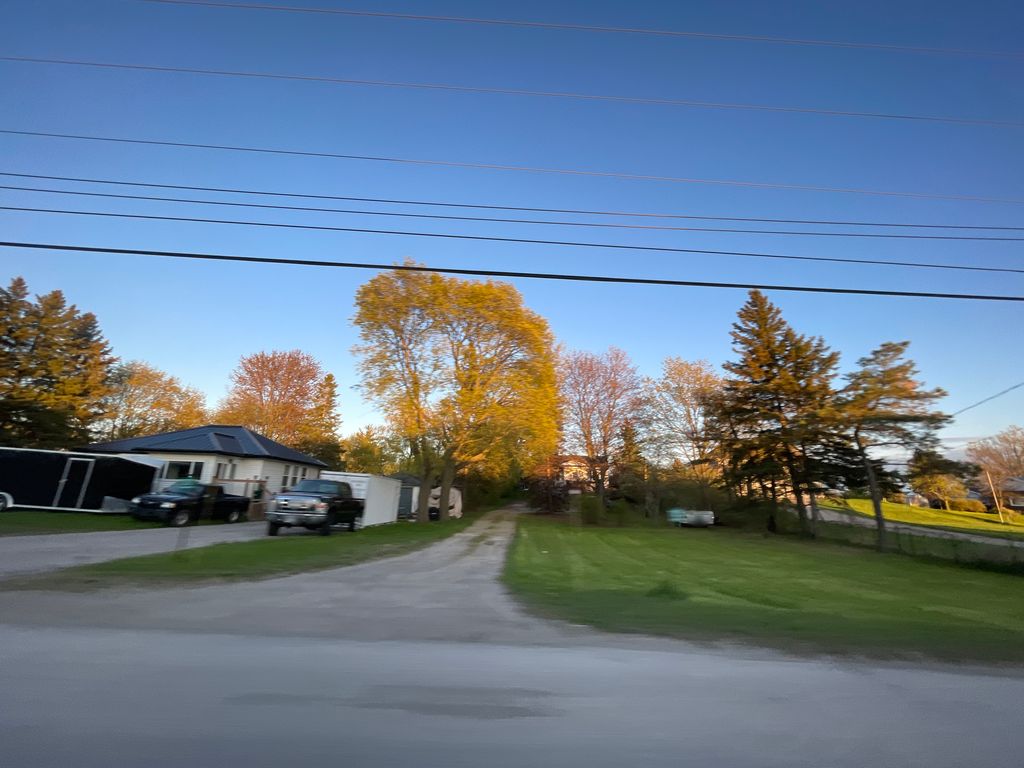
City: kitchener-waterloo